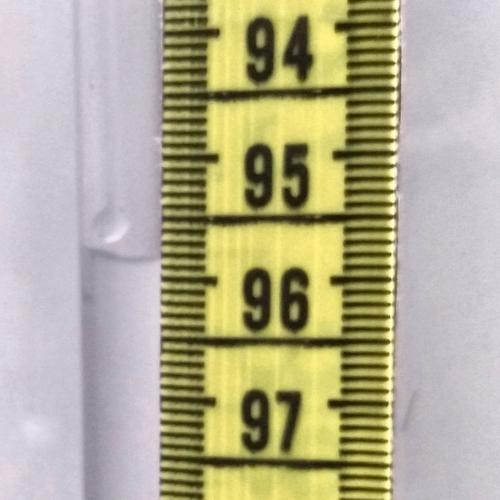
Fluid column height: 95.8 cm